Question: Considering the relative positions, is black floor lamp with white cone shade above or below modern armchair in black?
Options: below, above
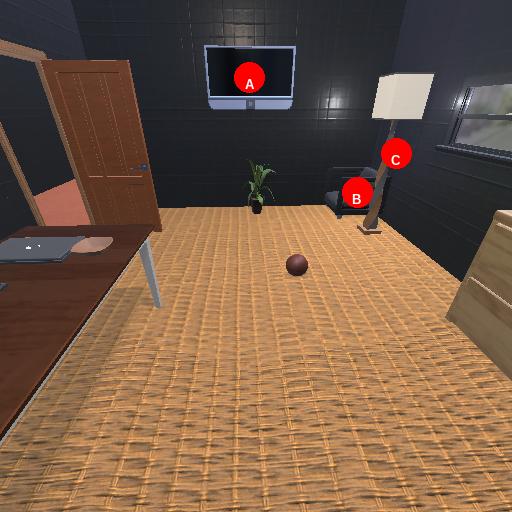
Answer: below